Question: I have Form1 inside an MDI Container, and when I submit the Name and the Age, Form2 is opened inside the same container with the Name and the Age written on 2 labels, and I can do this as many times as I want.
My question is how do I get the data from the 3 Form2 and write it into a .txt file when I click on the Save Button in Form1.

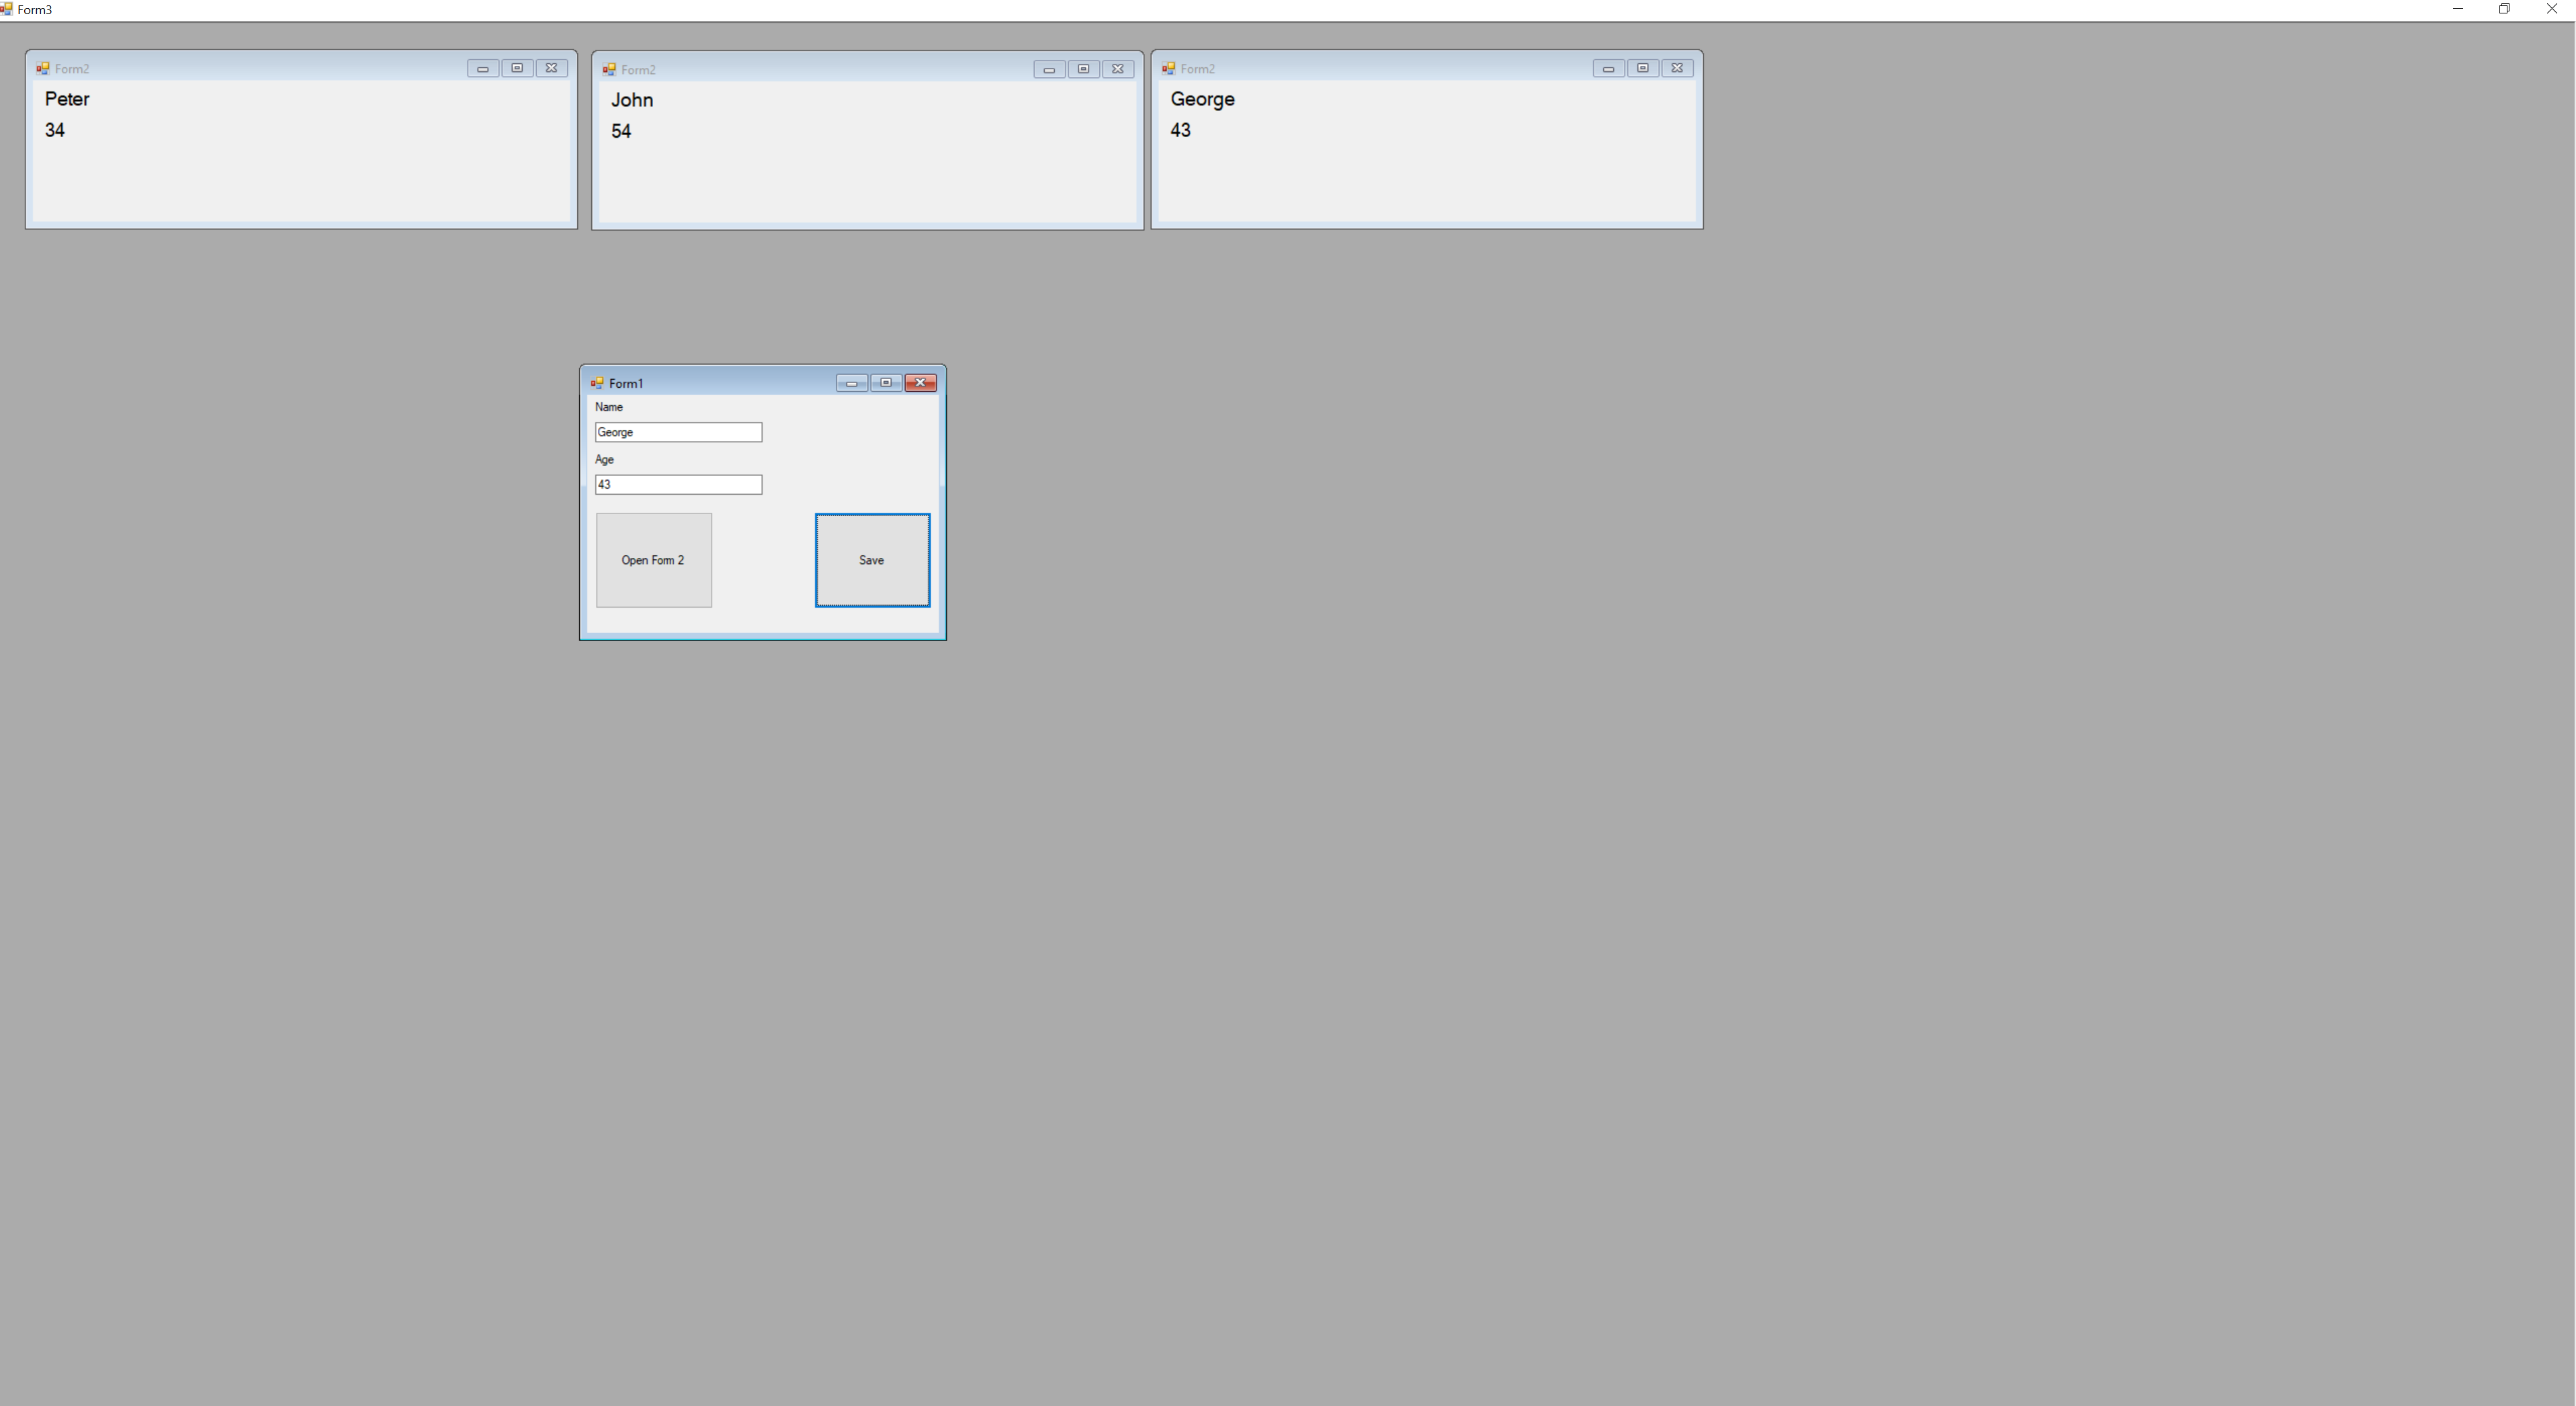
Answer: I see dumb solution in combination of Form2 fields Name and Age and storing opened Form2.
Maybe like that:
'''
// Example of Form1
public class Form1 : Form
{
// In this collection we will store all Form2 which would be opened
List<Form2> openedForms2 = new List<Form2>();
private void ButtonOpenForm2_Click(object sender, EventArgs e)
{
string name = nicknameBox.Text;
string age = ageBox.Text;
// Open Form2 with some values and store it in a List
Form2 form2 = new Form2(name, age);
// Subscribe to FormClosed event to be able to remove it from List of opened forms after closing
form2.FormClosed += (sender, args) => { openedForms2.Remove(form2); };
form2.Show();
openedForms2.Add(form2);
}
private void ButtonSave_Click(object sender, EventArgs e)
{
StringBuilder sb = new StringBuilder(); // Reference to System.Text should be provided
// Here you getting opened forms, which are stored in List
foreach (Form2 form2 in openedForms2)
{
// And you able to get values of fields Name and Age of each opened form
string name = form2.Name;
string age = form2.Age;
// Combine them in a way you wish
sb.AppendLine("Name: " + name + " | Age: " + age);
}
// Finally save all combined lines in StringBuilder to some file
// Don't forget about System.IO reference
File.WriteAllText("PathToYourFile", sb.ToString());
}
}
// Example of Form2
public class Form2 : Form
{
// This fields will be available for access from Form1 after Form2 opened
private string Name = string.Empty;
private string Age = string.Empty;
public Form2(string name, string age)
{
// Set fields values
Name = name;
Age = age;
// Set labels text
form2Name.Text = name;
form2Age.Text = age;
}
}
'''